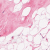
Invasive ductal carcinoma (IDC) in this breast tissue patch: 0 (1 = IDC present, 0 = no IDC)